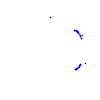
Particle: proton